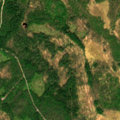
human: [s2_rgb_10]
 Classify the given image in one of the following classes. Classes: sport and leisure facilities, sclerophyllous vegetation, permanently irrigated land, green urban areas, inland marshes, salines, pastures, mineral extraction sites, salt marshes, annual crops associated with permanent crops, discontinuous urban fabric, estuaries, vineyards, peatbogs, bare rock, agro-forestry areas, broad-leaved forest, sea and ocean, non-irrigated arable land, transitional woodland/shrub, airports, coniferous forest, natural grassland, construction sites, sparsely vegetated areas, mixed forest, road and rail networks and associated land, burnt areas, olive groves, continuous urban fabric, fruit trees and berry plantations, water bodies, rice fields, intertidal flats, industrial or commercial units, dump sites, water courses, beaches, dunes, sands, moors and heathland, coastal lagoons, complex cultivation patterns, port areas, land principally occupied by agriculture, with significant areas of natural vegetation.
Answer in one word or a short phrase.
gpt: coniferous forest, mixed forest, transitional woodland/shrub